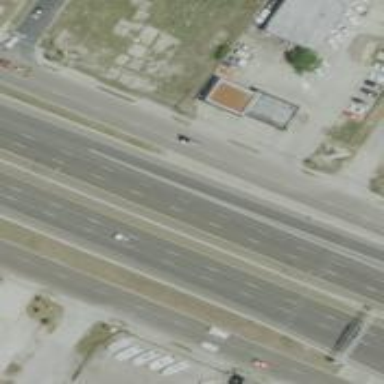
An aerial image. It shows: Asphalt motorway.